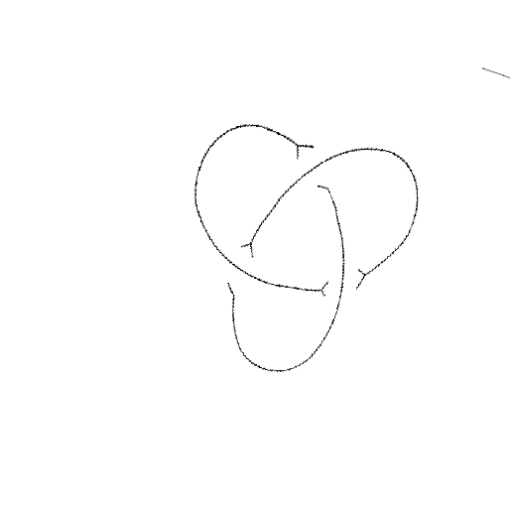
Crossing number: 3